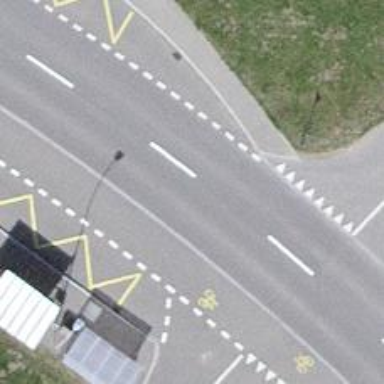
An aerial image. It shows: Bus stop with stop position for public transport.